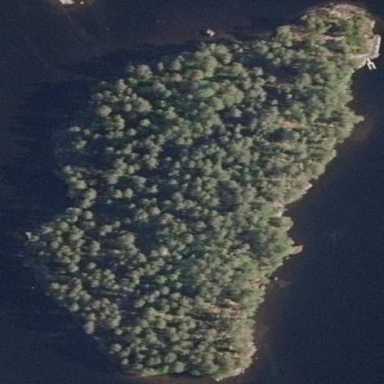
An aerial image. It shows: Island.